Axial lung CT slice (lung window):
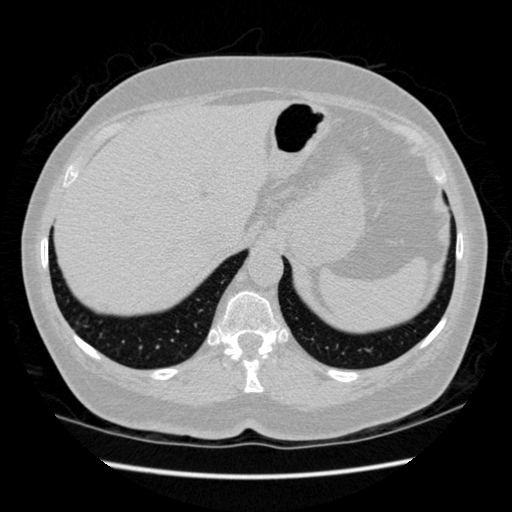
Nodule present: no